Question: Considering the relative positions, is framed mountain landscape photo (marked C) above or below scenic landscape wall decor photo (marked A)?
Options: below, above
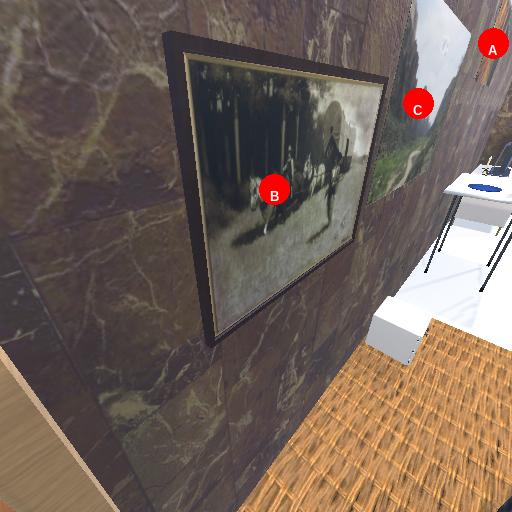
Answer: below